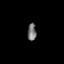
Tissue: lung
Cell type: Endothelial cells
Senescence score: 0.206
Nuclear area (px): 146
Mean DAPI intensity: 116.342